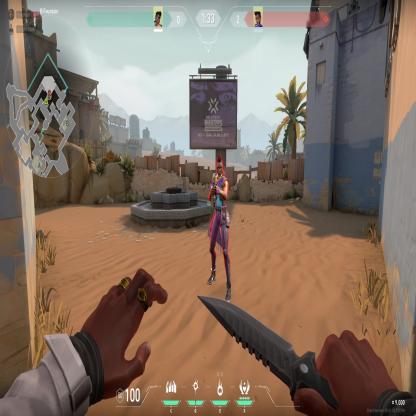
Label: enemy